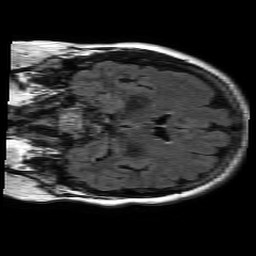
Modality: FLAIR
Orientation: coronal
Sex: female
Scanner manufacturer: philips
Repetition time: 11 s
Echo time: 0.125 s